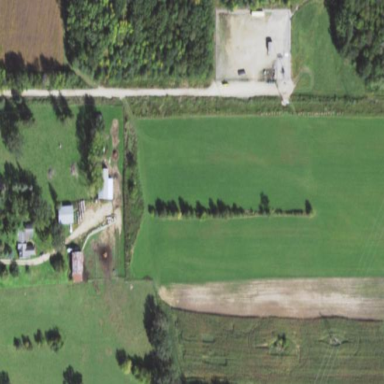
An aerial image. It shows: Farmyard area.